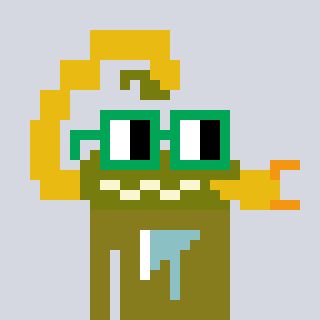
a pixel art character with square green glasses, a scorpion-shaped head and a gunk-colored body on a cool background